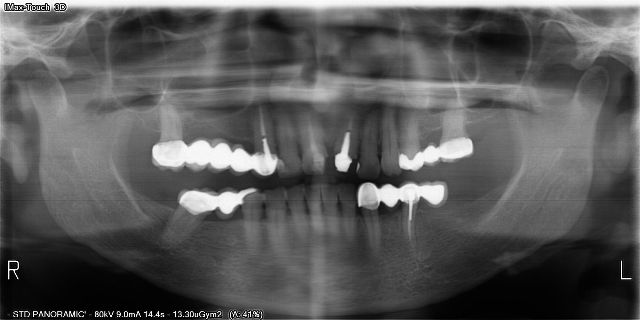
adult